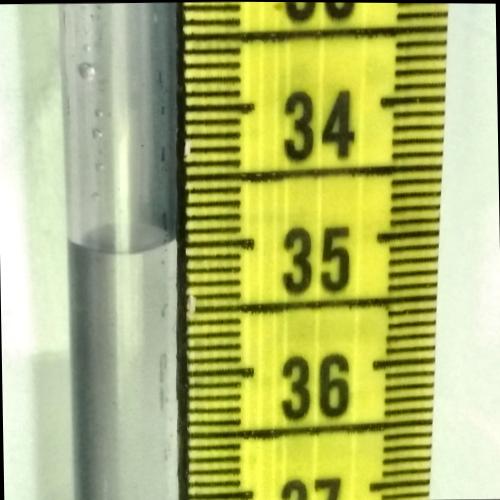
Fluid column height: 35.0 cm